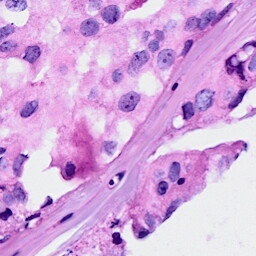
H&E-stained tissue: Breast